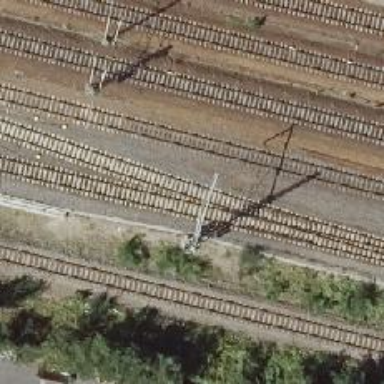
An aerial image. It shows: Railway with electrified contact lines.